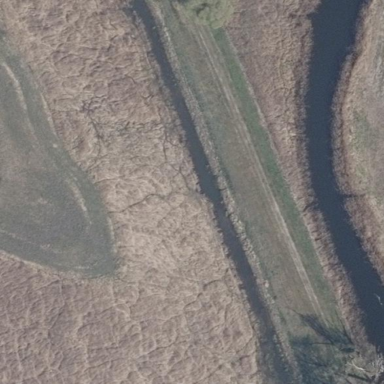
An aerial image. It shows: Reedbed in wetland area.